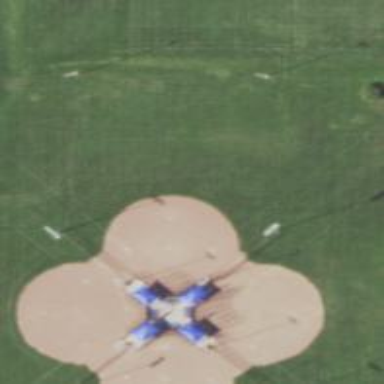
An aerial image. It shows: Baseball pitch for leisure land.